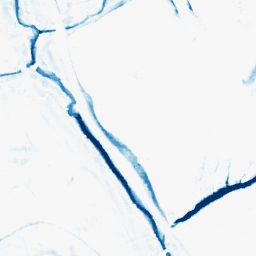
Category: morphological
Decomposition family: morphological_rect
Decomposition parameters: operation: closing
width: 10
height: 10
Upsampling method: sinc_blackman
Upsampling parameters: scale: 8
kernel_size: 16
Upsampling scale: 8